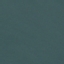
Land use / land cover: SeaLake